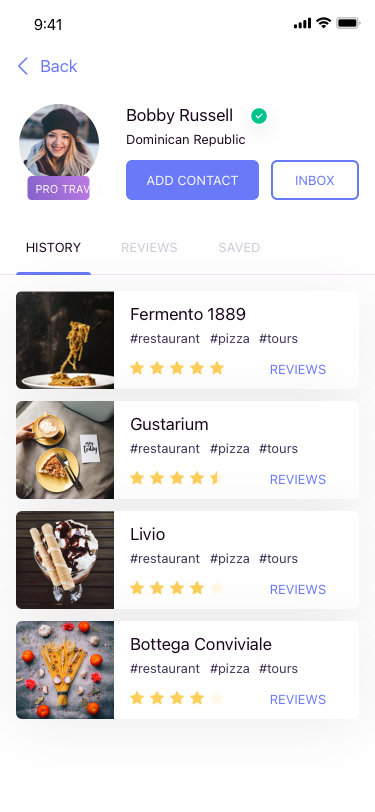
Text in this UI design:
Fermento 1889
#restaurant
#pizza
#tours
Gustarium
#restaurant
#pizza
#tours
Livio
#restaurant
#pizza
#tours
Bottega Conviviale
#restaurant
#pizza
#tours
Bobby Russell
Dominican Republic